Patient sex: F
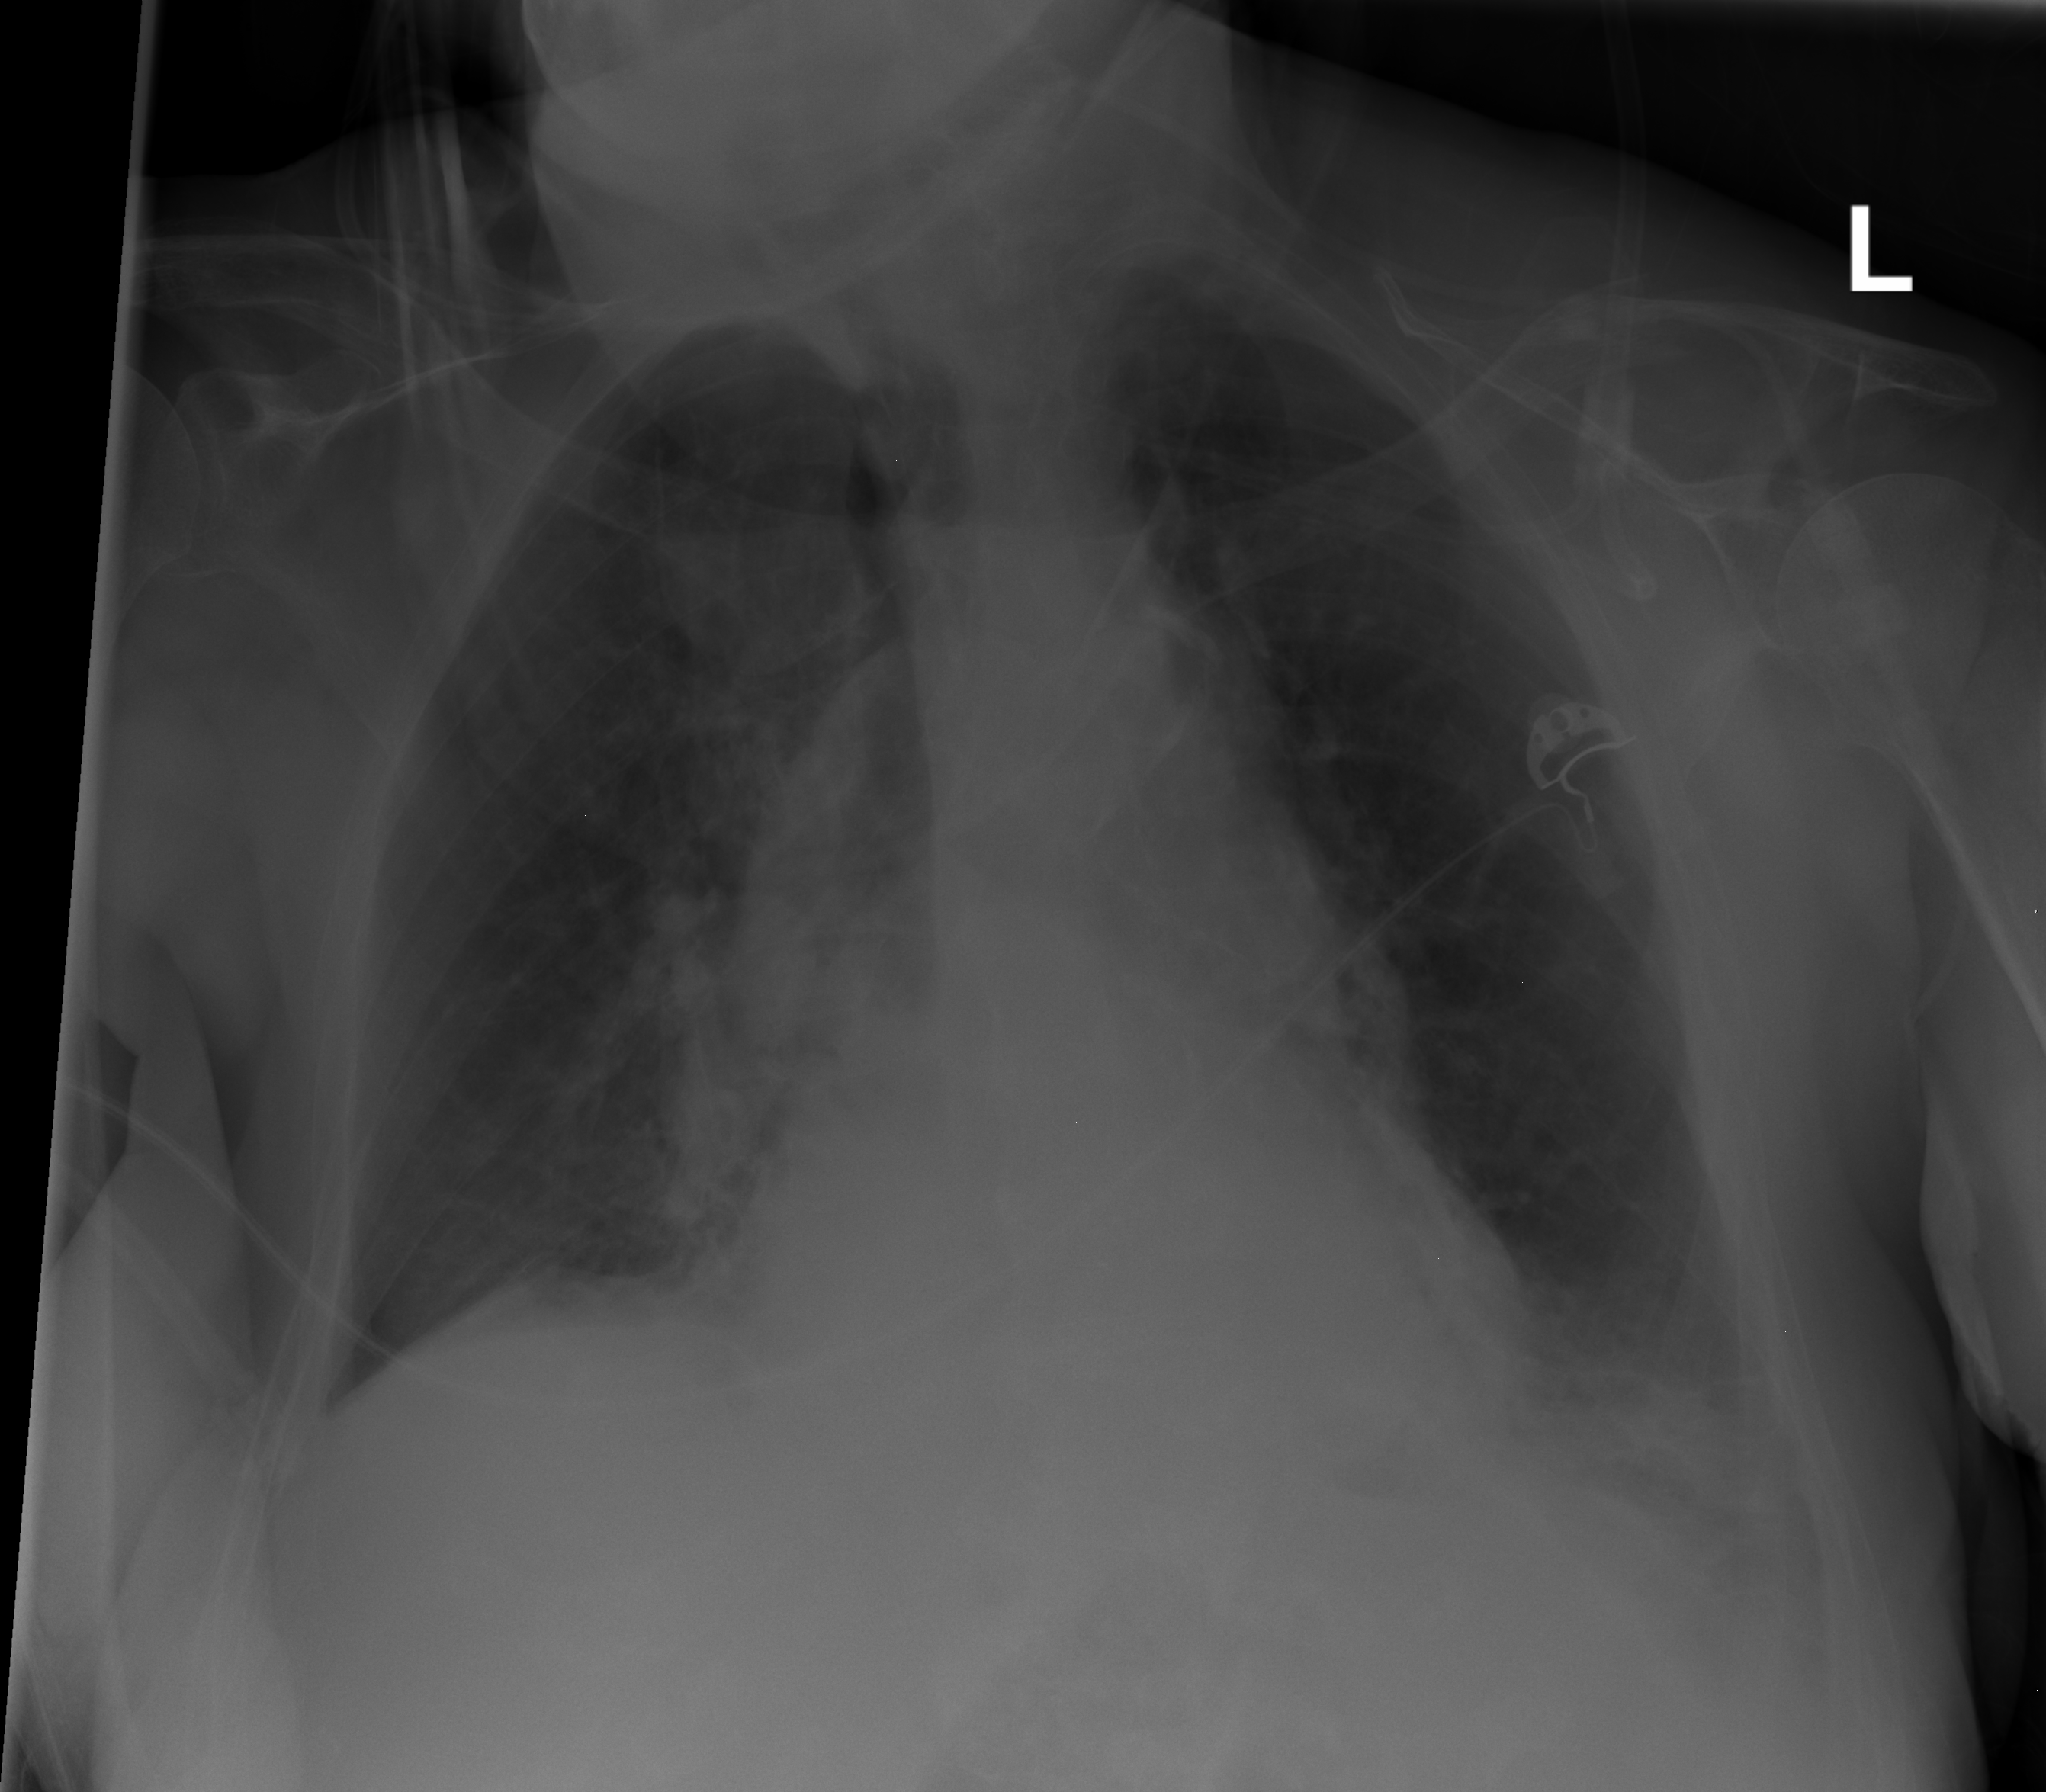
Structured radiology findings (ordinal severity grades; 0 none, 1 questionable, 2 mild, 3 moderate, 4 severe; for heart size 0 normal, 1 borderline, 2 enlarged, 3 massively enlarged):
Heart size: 0
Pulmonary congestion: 0
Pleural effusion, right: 0
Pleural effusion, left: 0
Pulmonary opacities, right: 0
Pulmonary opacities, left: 0
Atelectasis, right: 0
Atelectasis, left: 3